Question: I want to get the value of C in Matlab to Simulink, I could do it by using C but I want to get it as a code so not dependent on environment values. So how to get the matrix X there from Matlab to Simulink?

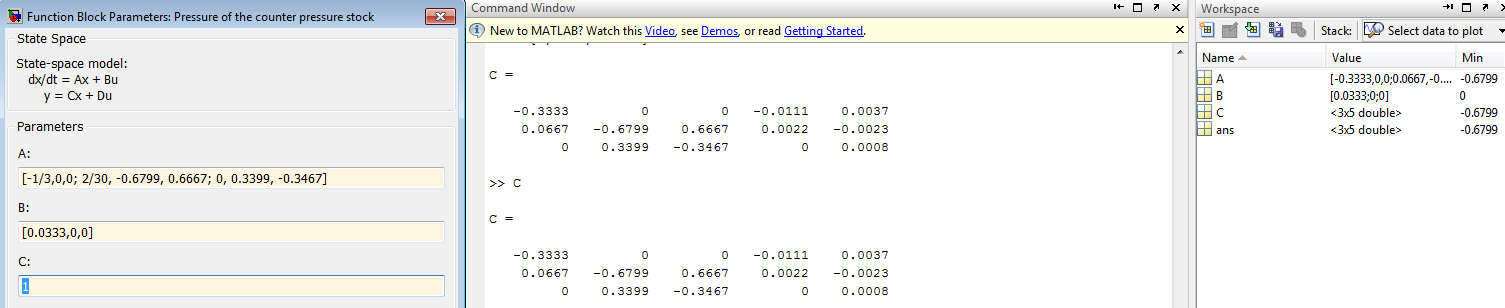
Answer: If I understand correctly your needs, the best is to define your constants in a file (.m or .mat) and call this file automatically using the 'InitFcn' callback (see <URL>.